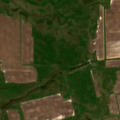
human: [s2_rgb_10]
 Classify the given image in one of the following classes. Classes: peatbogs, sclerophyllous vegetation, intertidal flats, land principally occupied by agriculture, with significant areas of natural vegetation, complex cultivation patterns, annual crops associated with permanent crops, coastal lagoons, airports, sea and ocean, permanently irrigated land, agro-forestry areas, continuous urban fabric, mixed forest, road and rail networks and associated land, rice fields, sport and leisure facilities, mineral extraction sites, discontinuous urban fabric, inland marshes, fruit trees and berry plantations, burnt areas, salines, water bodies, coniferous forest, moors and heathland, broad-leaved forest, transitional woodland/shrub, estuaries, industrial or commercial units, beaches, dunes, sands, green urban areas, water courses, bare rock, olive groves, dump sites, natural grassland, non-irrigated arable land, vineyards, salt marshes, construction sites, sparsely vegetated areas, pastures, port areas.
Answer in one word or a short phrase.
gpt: non-irrigated arable land, complex cultivation patterns, natural grassland